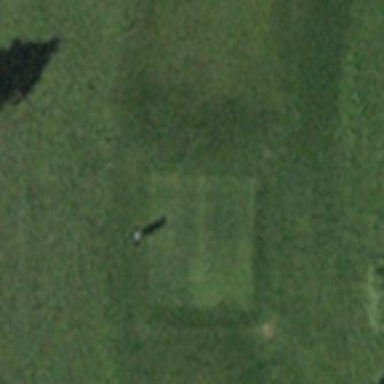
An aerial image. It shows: Golf tee on grassy land.